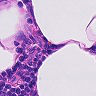
Metastatic tissue present: no